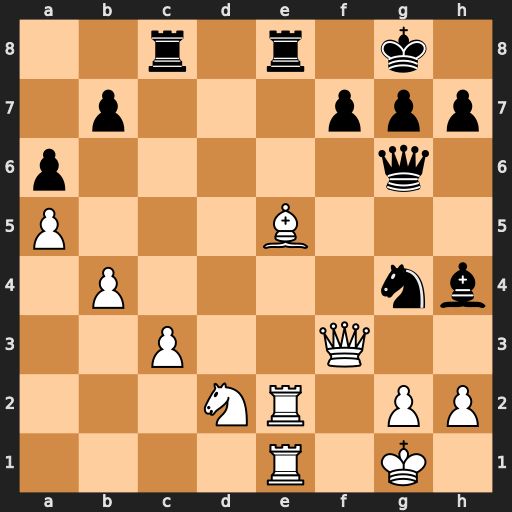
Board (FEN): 2r1r1k1/1p3ppp/p5q1/P3B3/1P4nb/2P2Q2/3NR1PP/4R1K1
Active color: w
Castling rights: -
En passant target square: -
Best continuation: Bg3 Rxe2 Qxe2 h6 Bxh4